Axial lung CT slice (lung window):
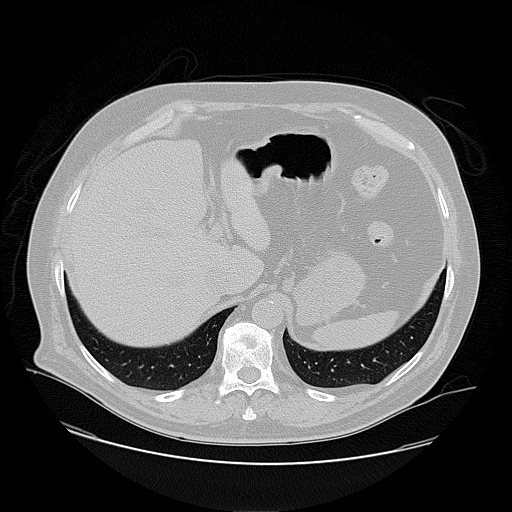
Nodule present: no